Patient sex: F
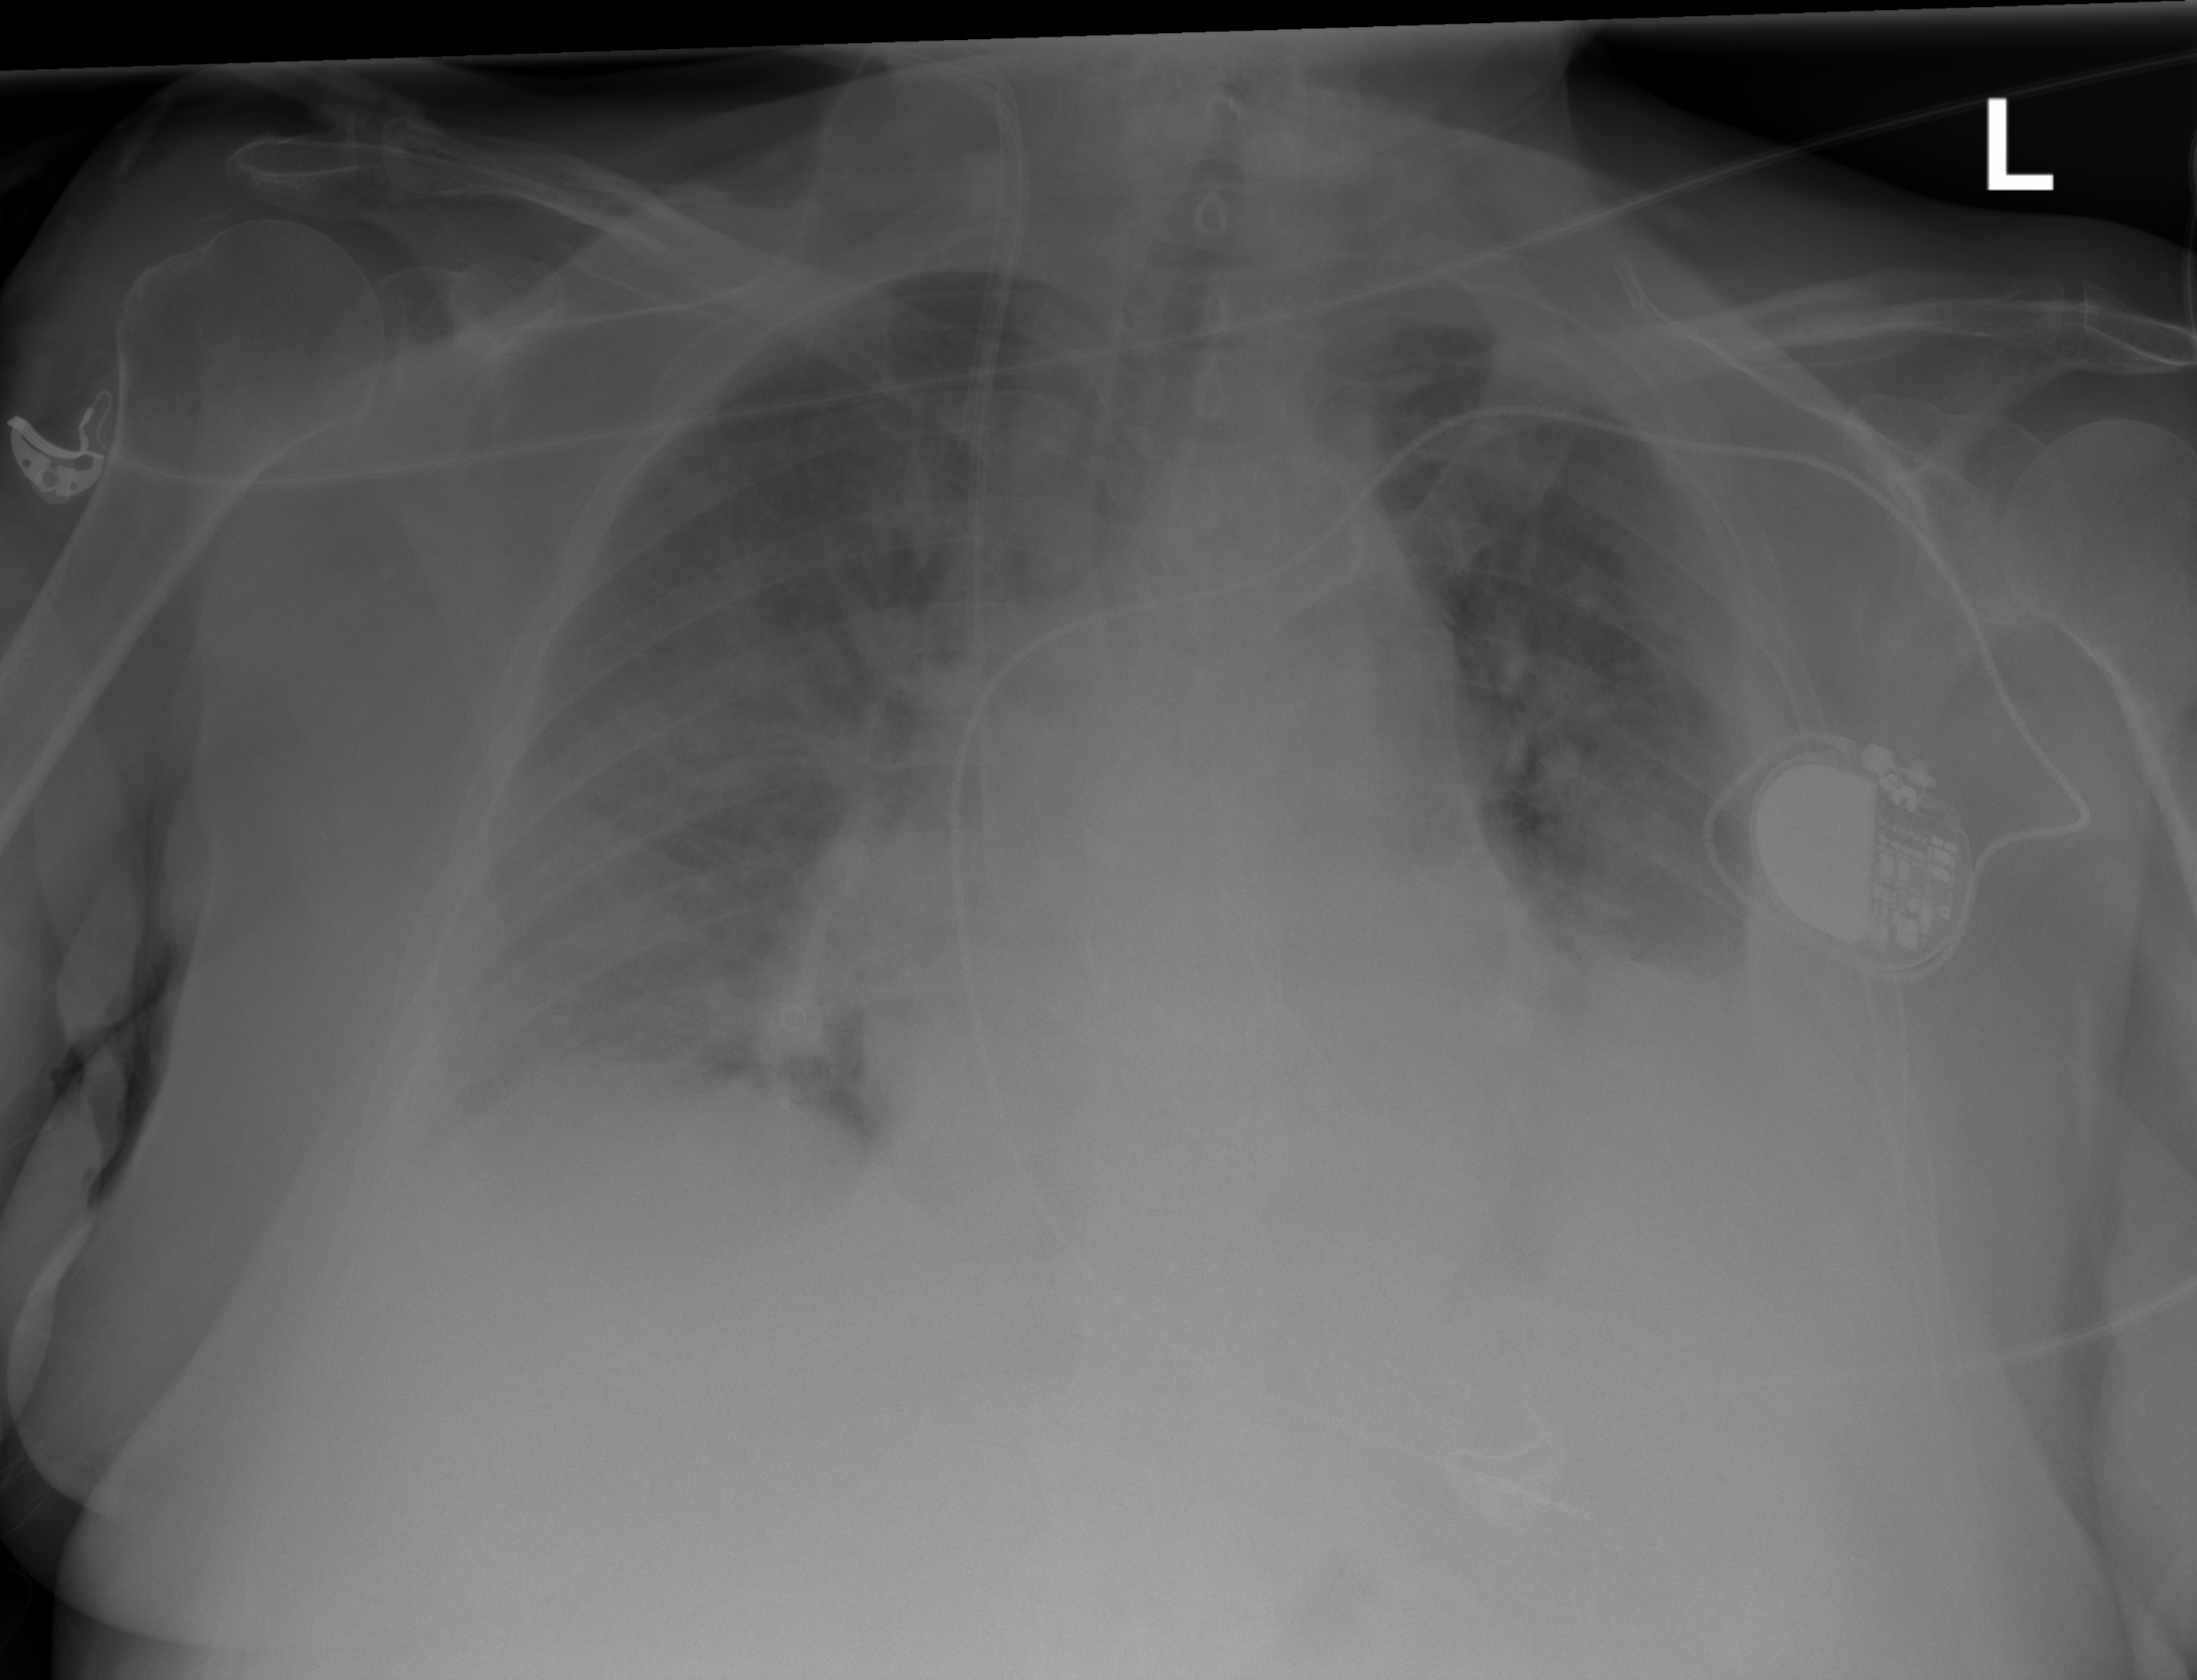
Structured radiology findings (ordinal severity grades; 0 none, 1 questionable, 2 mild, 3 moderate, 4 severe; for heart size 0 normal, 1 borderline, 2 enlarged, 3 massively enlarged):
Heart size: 2
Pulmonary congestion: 2
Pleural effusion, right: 2
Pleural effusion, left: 3
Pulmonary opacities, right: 1
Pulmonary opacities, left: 1
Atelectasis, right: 3
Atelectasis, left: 3